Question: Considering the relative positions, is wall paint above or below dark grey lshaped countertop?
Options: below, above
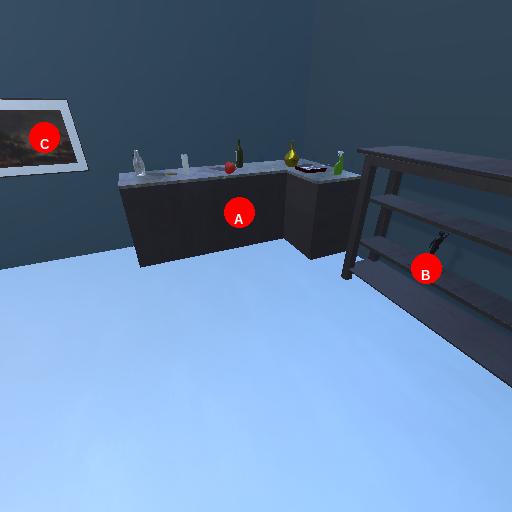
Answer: below